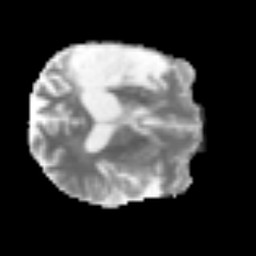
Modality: MD
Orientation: axial
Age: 47
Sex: male
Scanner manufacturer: siemens
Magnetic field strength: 3 T
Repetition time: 3.2 s
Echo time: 0.081 s